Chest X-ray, AP view. Patient: 30 years old, sex F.
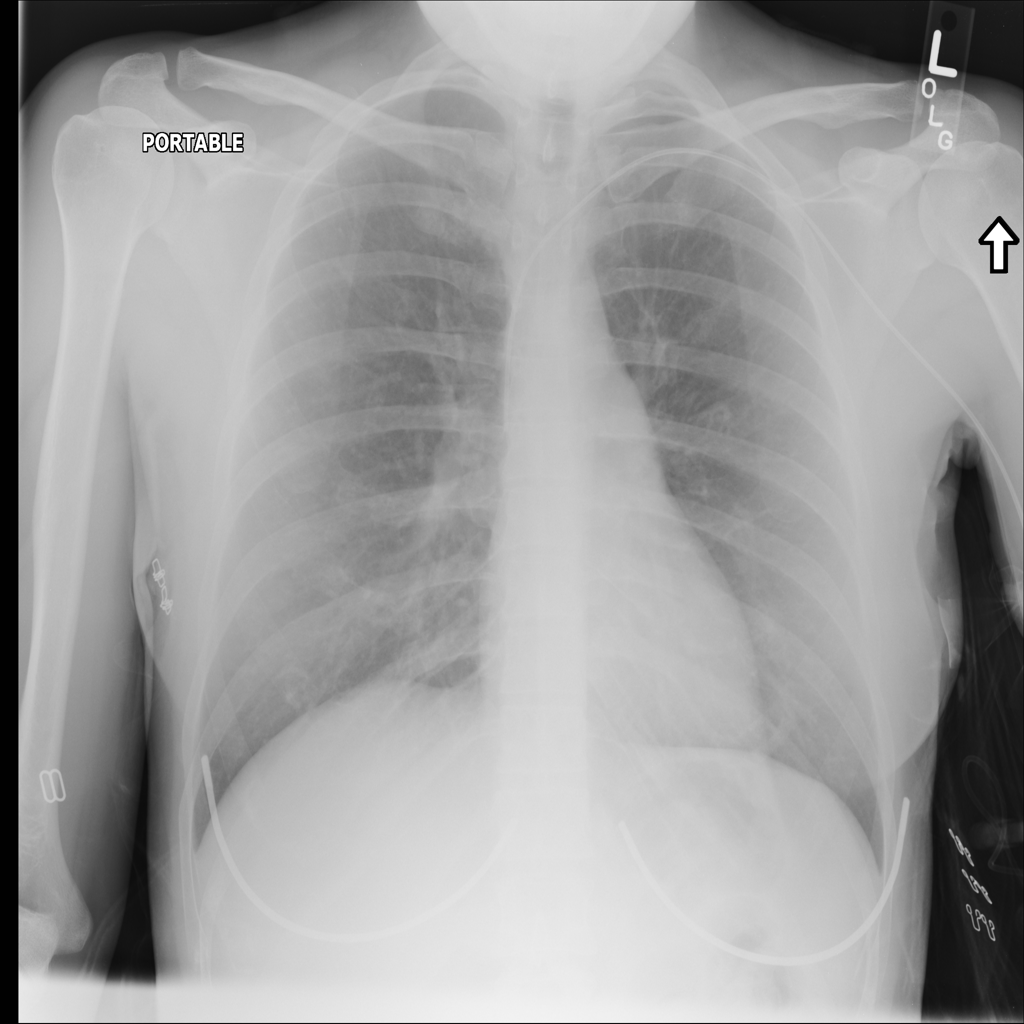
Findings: No Finding